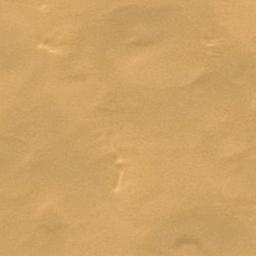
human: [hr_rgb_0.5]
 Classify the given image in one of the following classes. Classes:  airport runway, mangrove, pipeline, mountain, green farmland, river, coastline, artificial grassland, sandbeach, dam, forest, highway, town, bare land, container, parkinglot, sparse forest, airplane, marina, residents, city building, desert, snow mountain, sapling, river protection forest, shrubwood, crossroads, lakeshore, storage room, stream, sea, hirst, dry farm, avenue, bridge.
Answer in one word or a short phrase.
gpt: desert